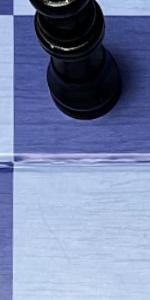
Label: Empty